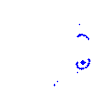
Particle: proton